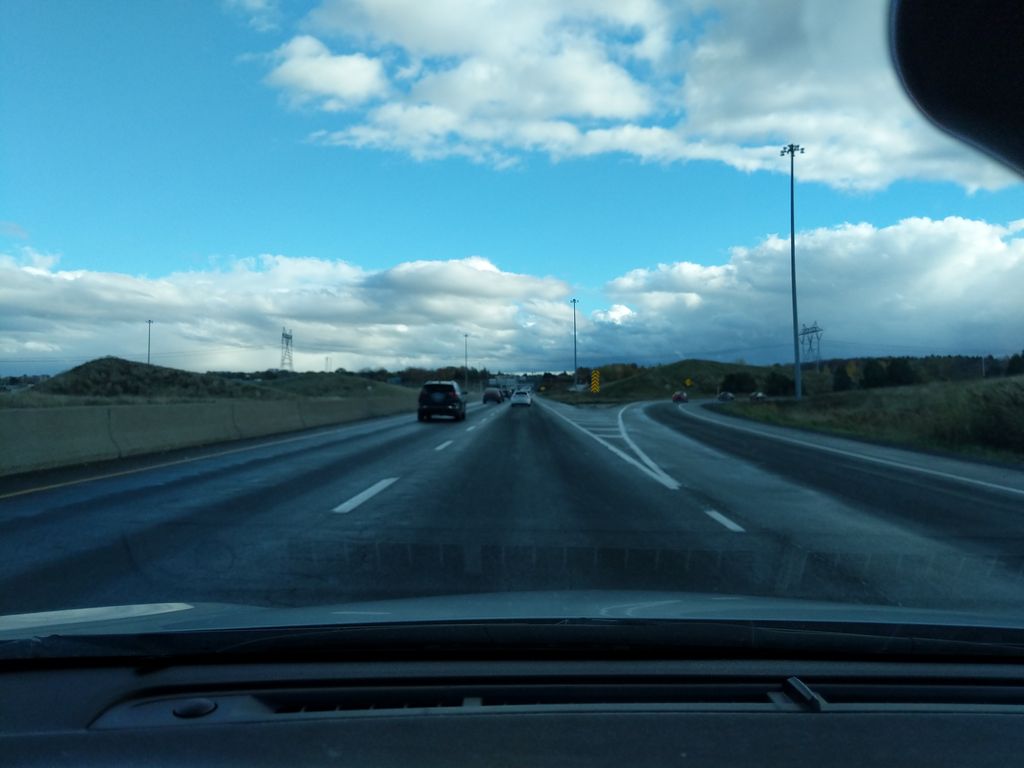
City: quebec_city